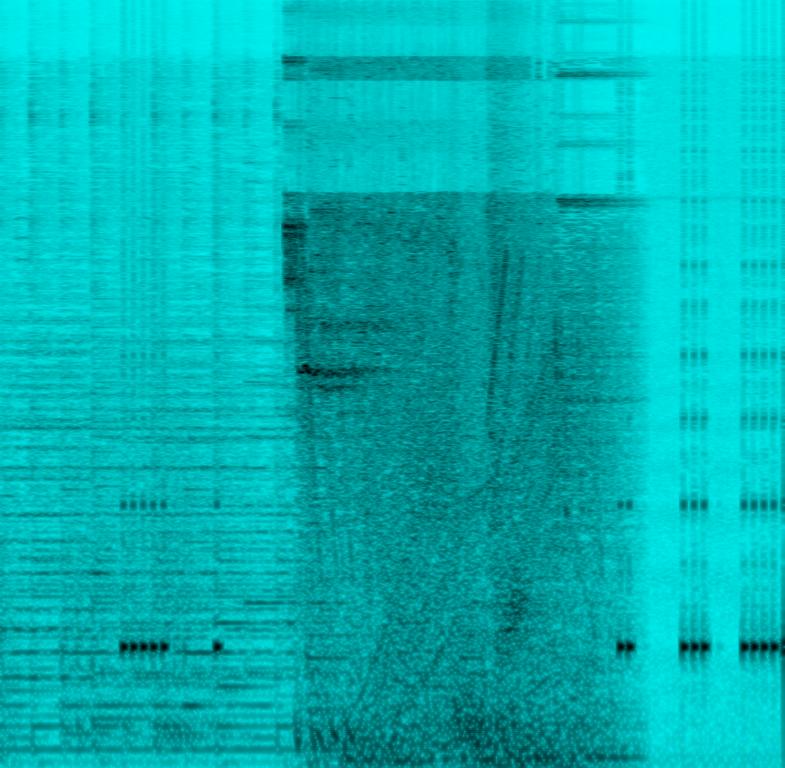
This music is instrumental. There is no harmony, just an incessant dissonant beep, loud explosive sound and static in the background. The sounds are of those in a video game.